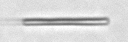
Label: fiber